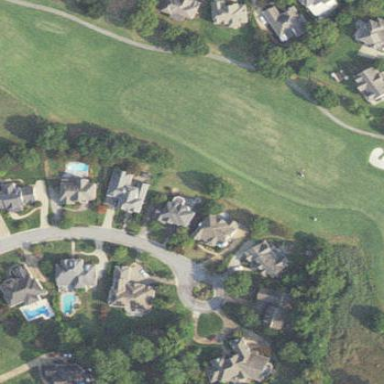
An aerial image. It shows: Area with grass used as rough in golf course.